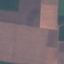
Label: AnnualCrop